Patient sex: M
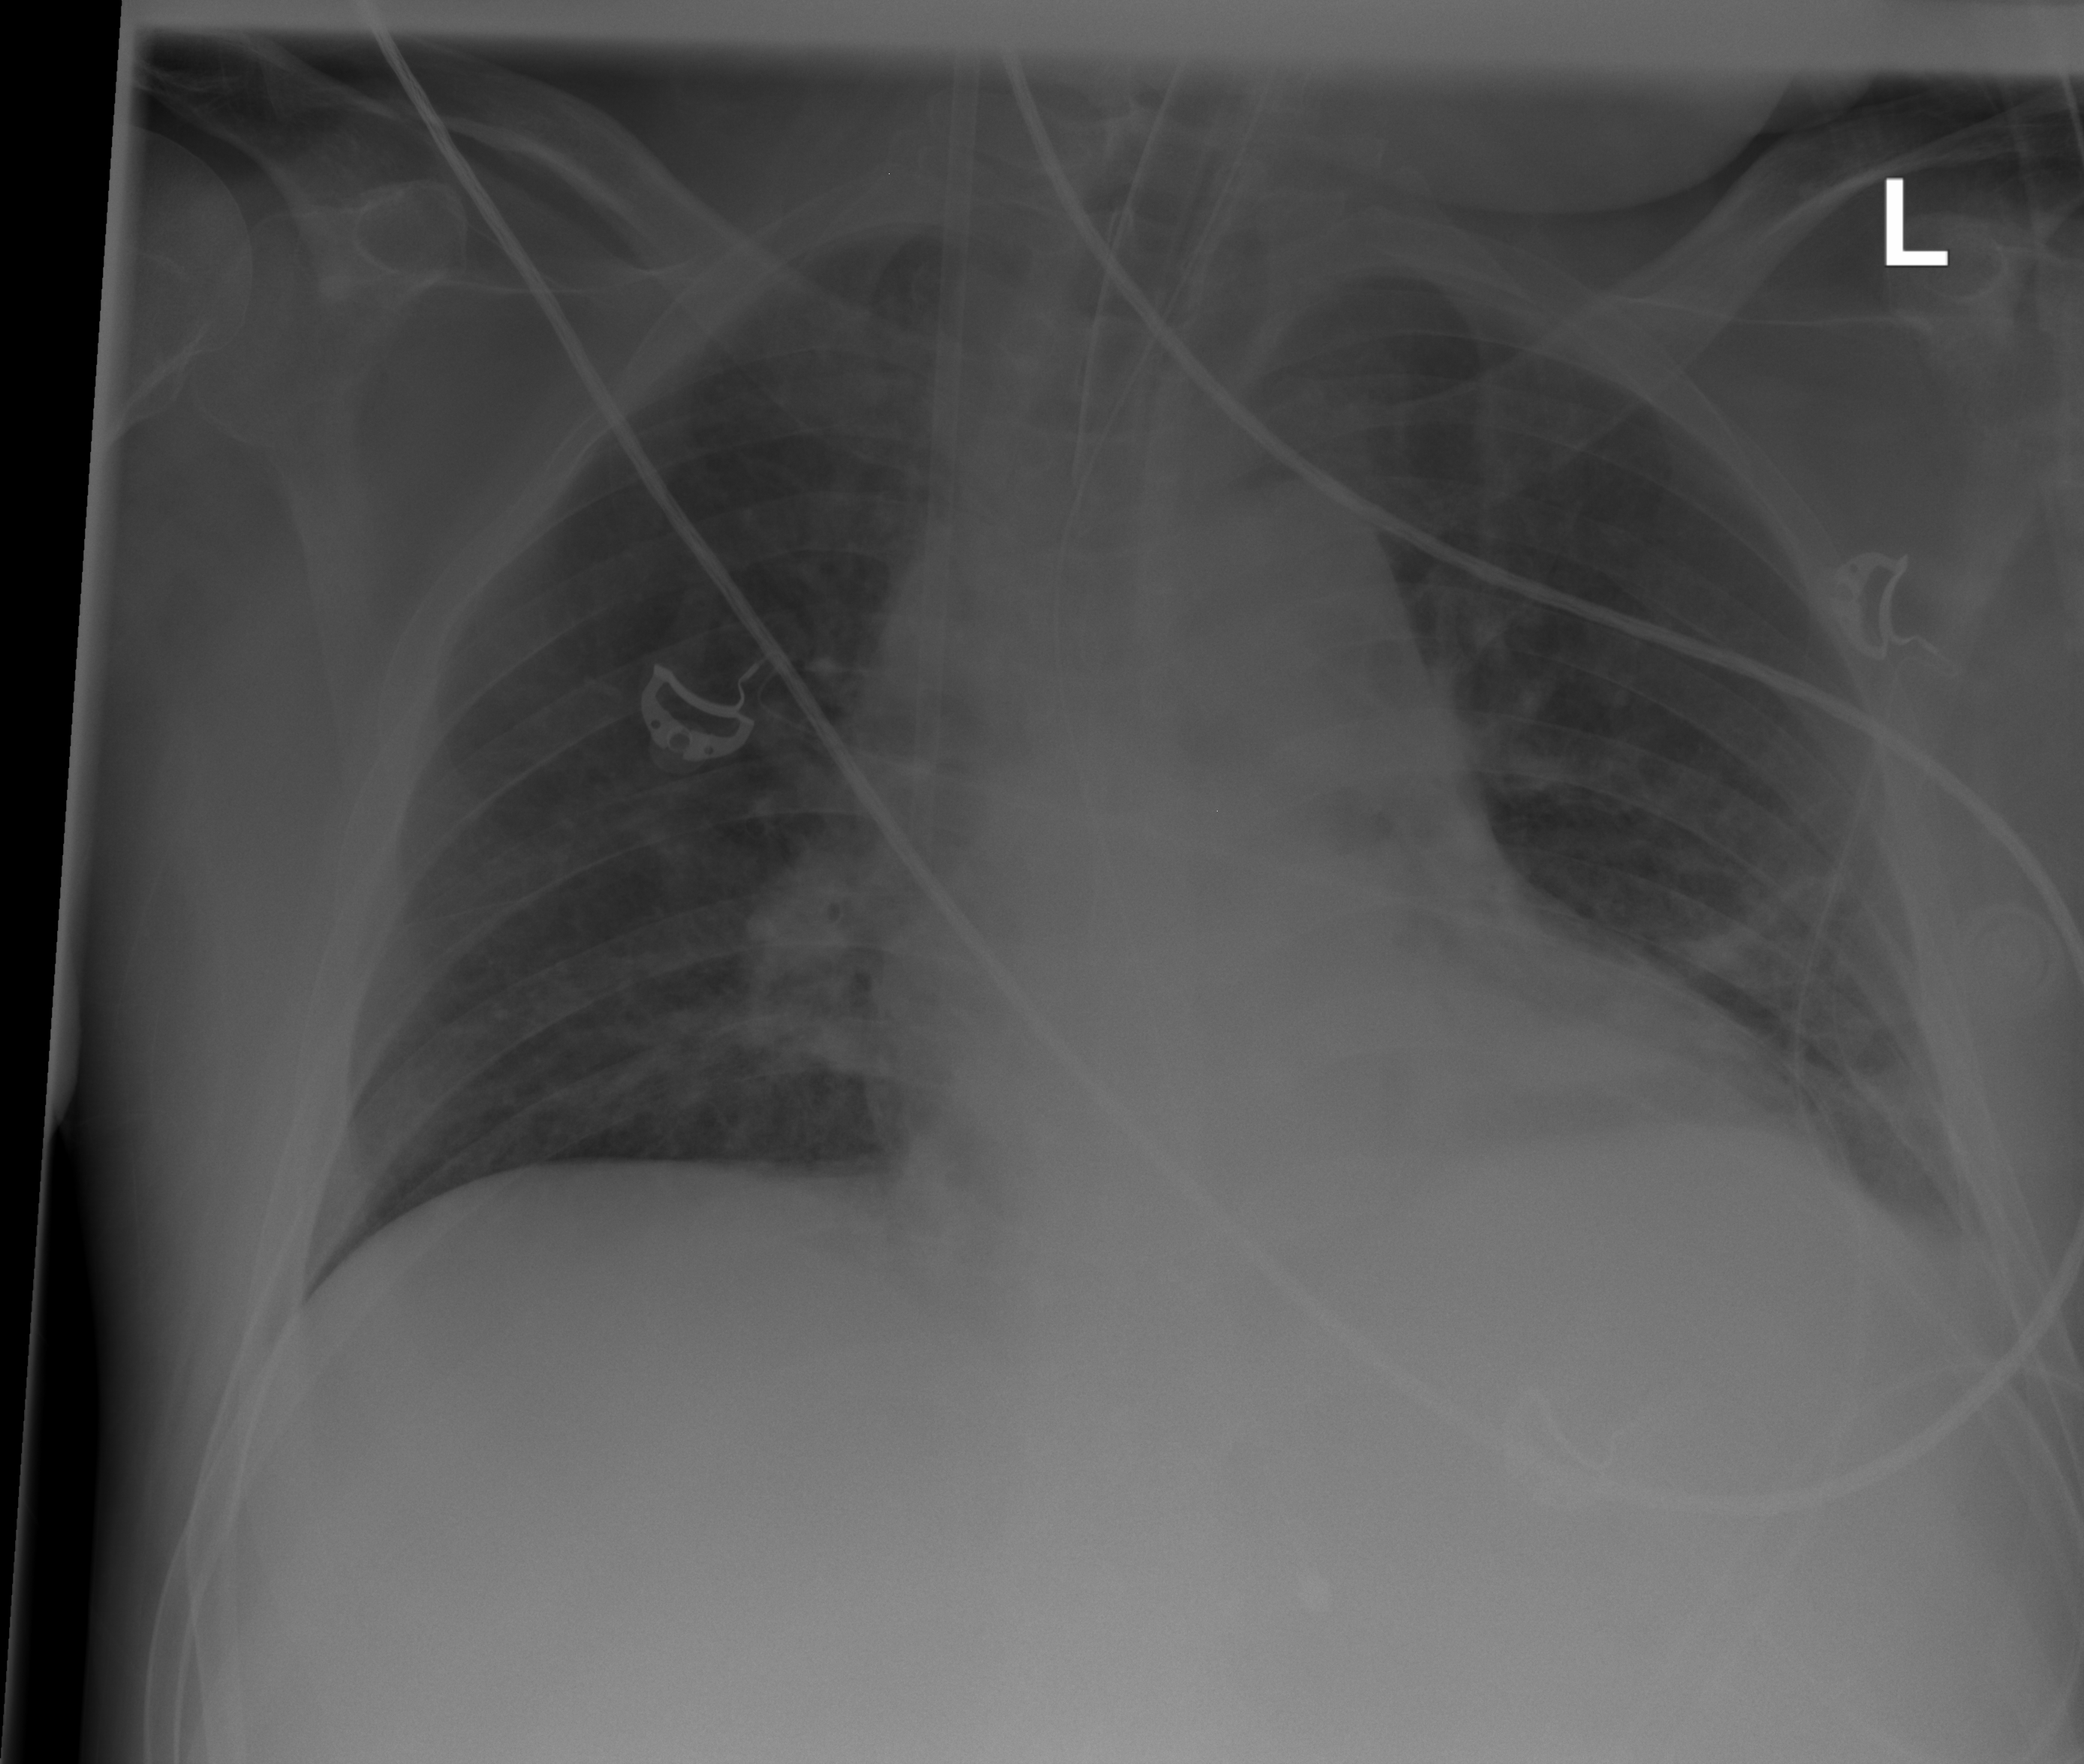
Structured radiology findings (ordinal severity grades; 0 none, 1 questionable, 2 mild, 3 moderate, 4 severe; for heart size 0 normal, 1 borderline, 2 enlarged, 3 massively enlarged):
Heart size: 0
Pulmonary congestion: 1
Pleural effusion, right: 0
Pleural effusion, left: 2
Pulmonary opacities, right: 0
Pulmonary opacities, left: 2
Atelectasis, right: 0
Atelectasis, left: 2